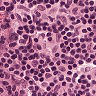
Metastatic tissue present: no